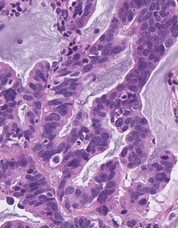
Tumor epithelial tissue: yes
Tumor-associated stroma tissue: no
Normal tissue: no